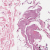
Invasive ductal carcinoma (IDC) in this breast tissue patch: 0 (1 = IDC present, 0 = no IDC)